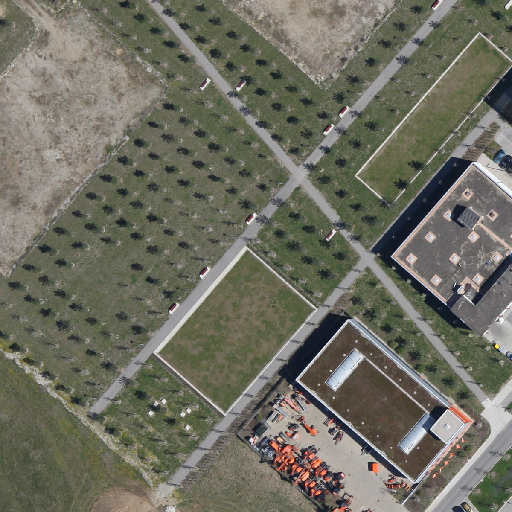
Referring expression: car